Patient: sex F, age 33
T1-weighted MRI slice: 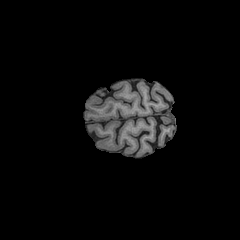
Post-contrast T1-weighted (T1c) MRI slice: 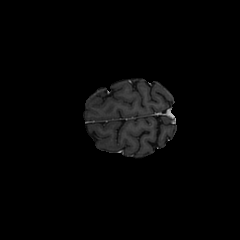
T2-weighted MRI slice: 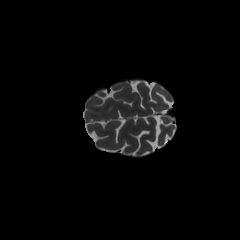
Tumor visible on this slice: no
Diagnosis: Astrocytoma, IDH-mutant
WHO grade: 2